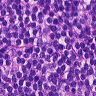
Metastatic tissue present: no